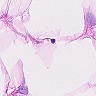
Metastatic tissue present: no